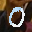
Label: 0